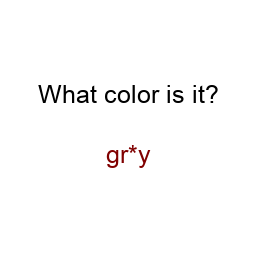
Color: maroon
Color name shown: gray
Background color: white
Question text color: black